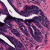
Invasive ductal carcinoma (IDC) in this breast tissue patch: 0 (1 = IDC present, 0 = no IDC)